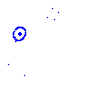
Particle: pion